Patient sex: M
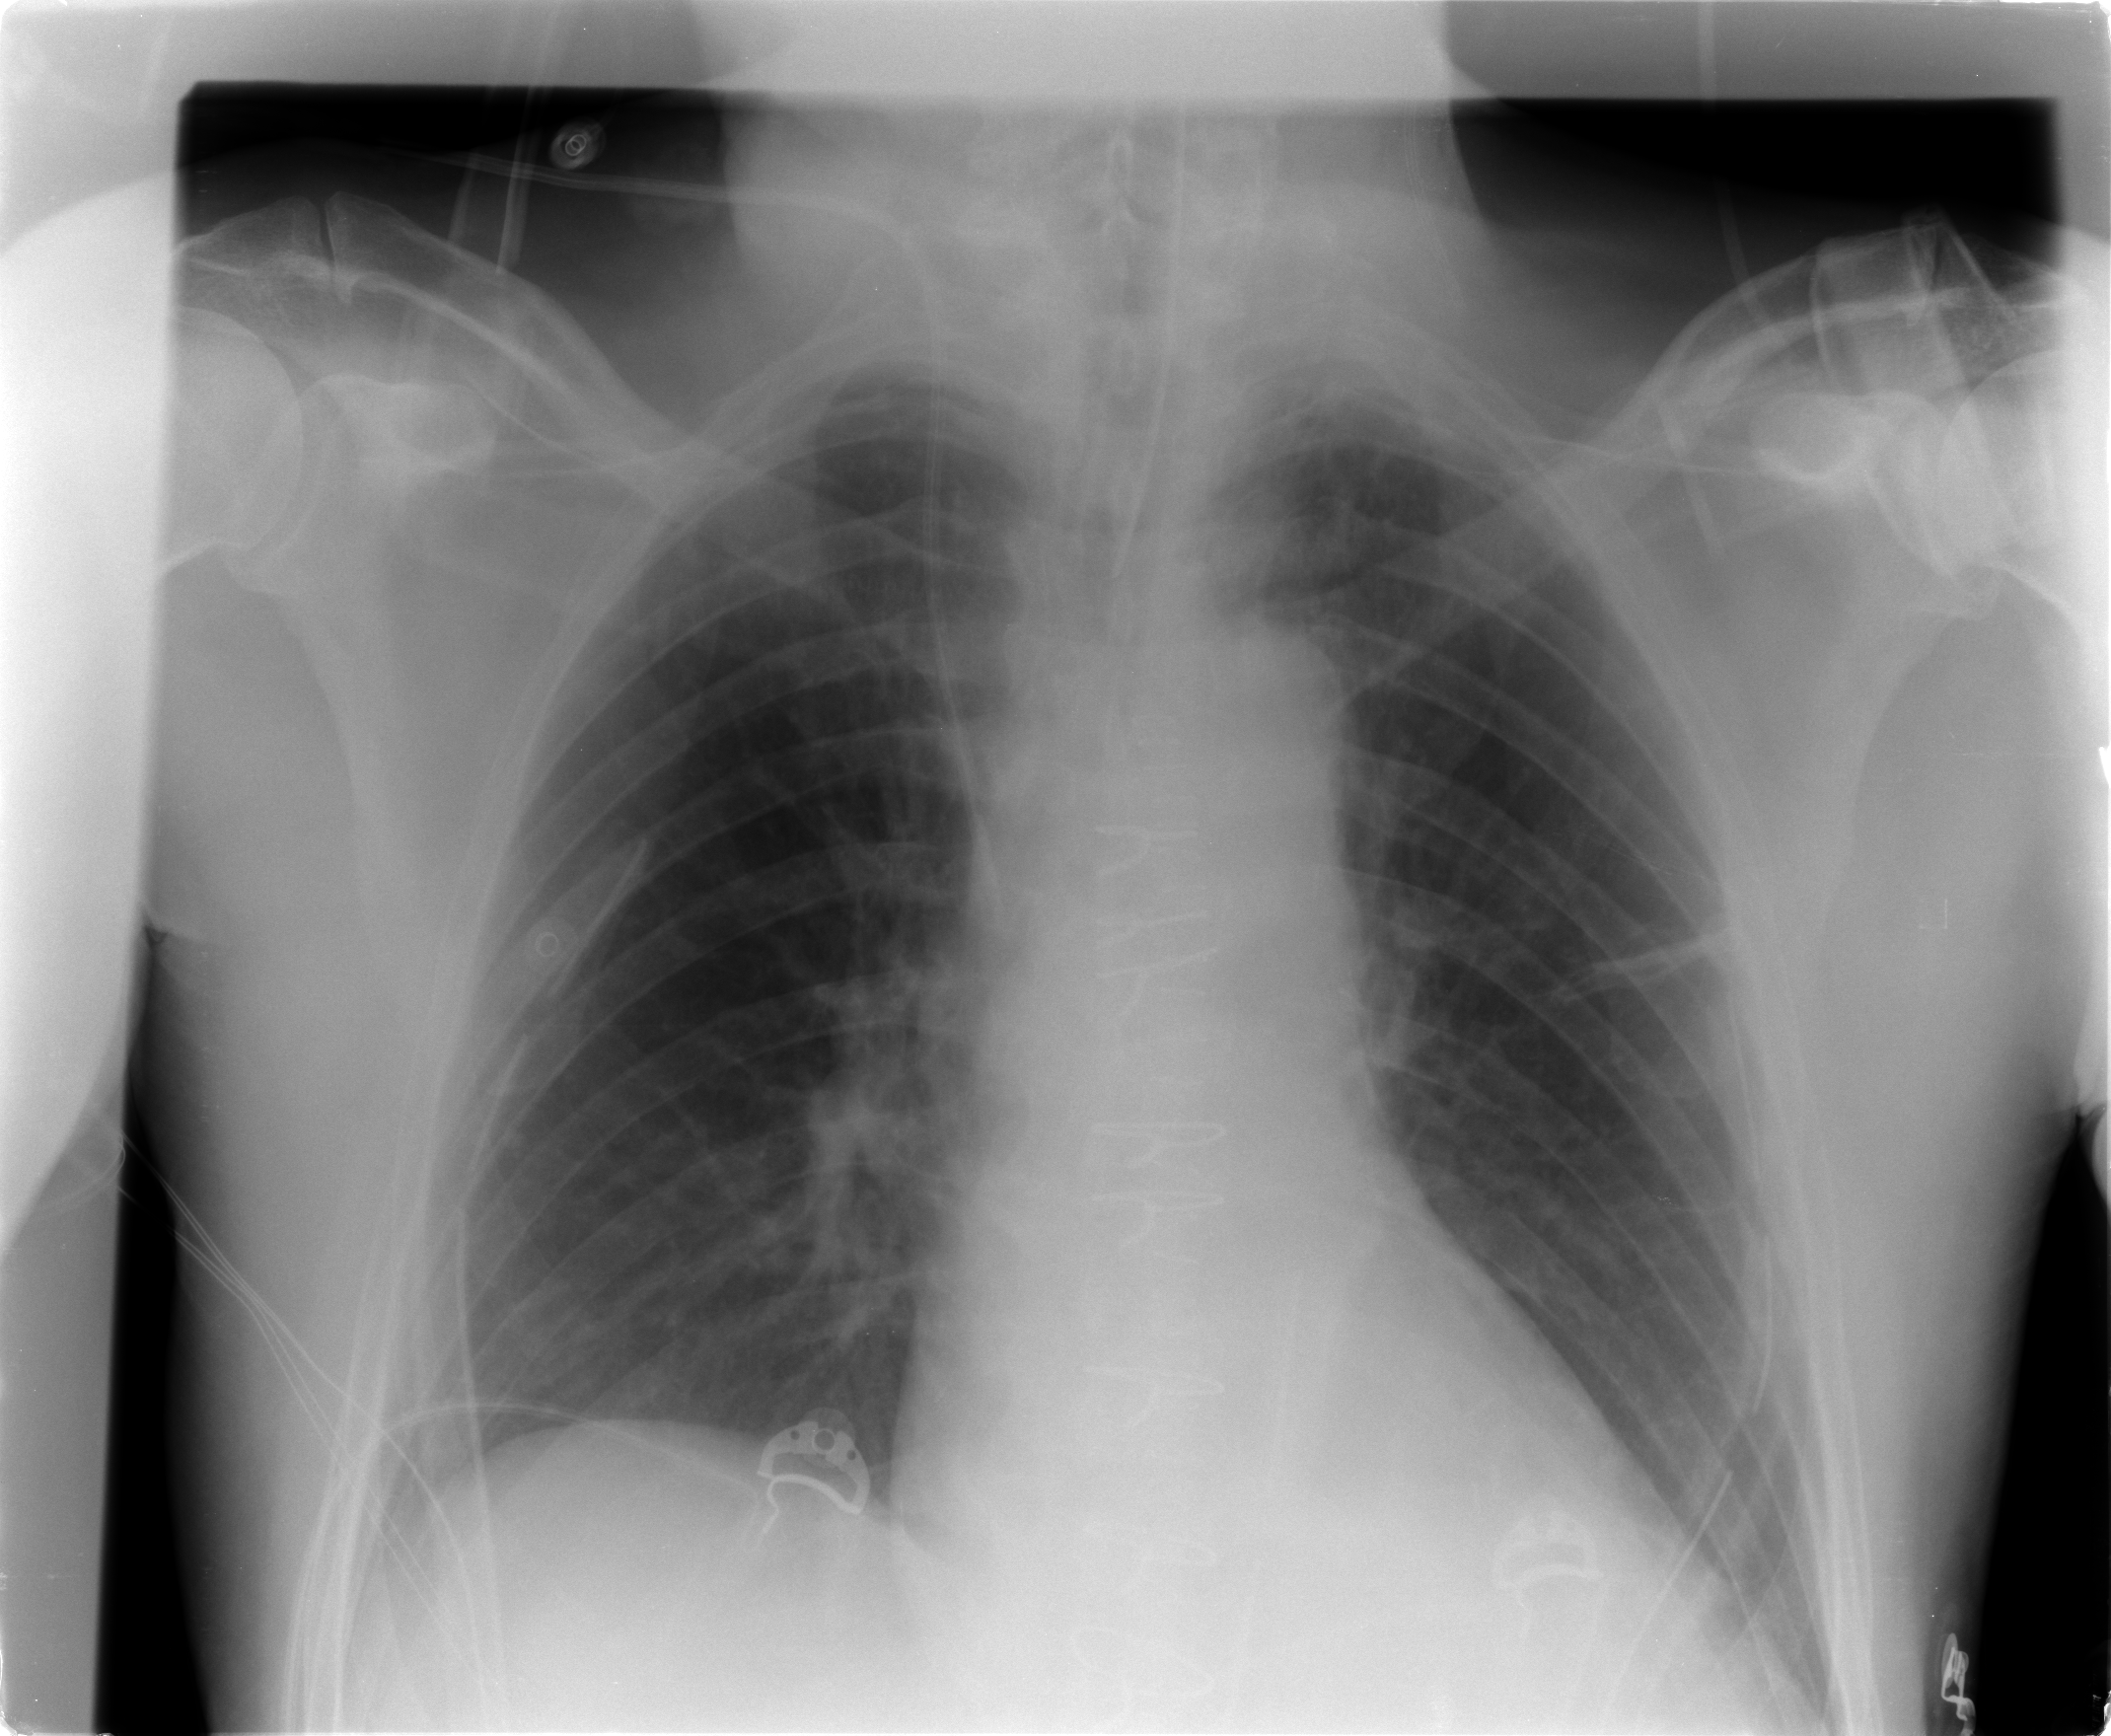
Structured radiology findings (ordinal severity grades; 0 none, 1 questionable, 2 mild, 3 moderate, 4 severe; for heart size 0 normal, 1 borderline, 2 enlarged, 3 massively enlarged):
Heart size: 0
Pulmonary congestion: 0
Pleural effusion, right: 1
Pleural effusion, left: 1
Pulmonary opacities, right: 0
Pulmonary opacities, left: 0
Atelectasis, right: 0
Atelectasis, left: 2